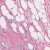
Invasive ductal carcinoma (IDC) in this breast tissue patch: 0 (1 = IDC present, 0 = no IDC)